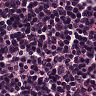
Metastatic tissue present: no